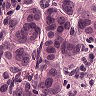
Metastatic tissue present: yes